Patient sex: F
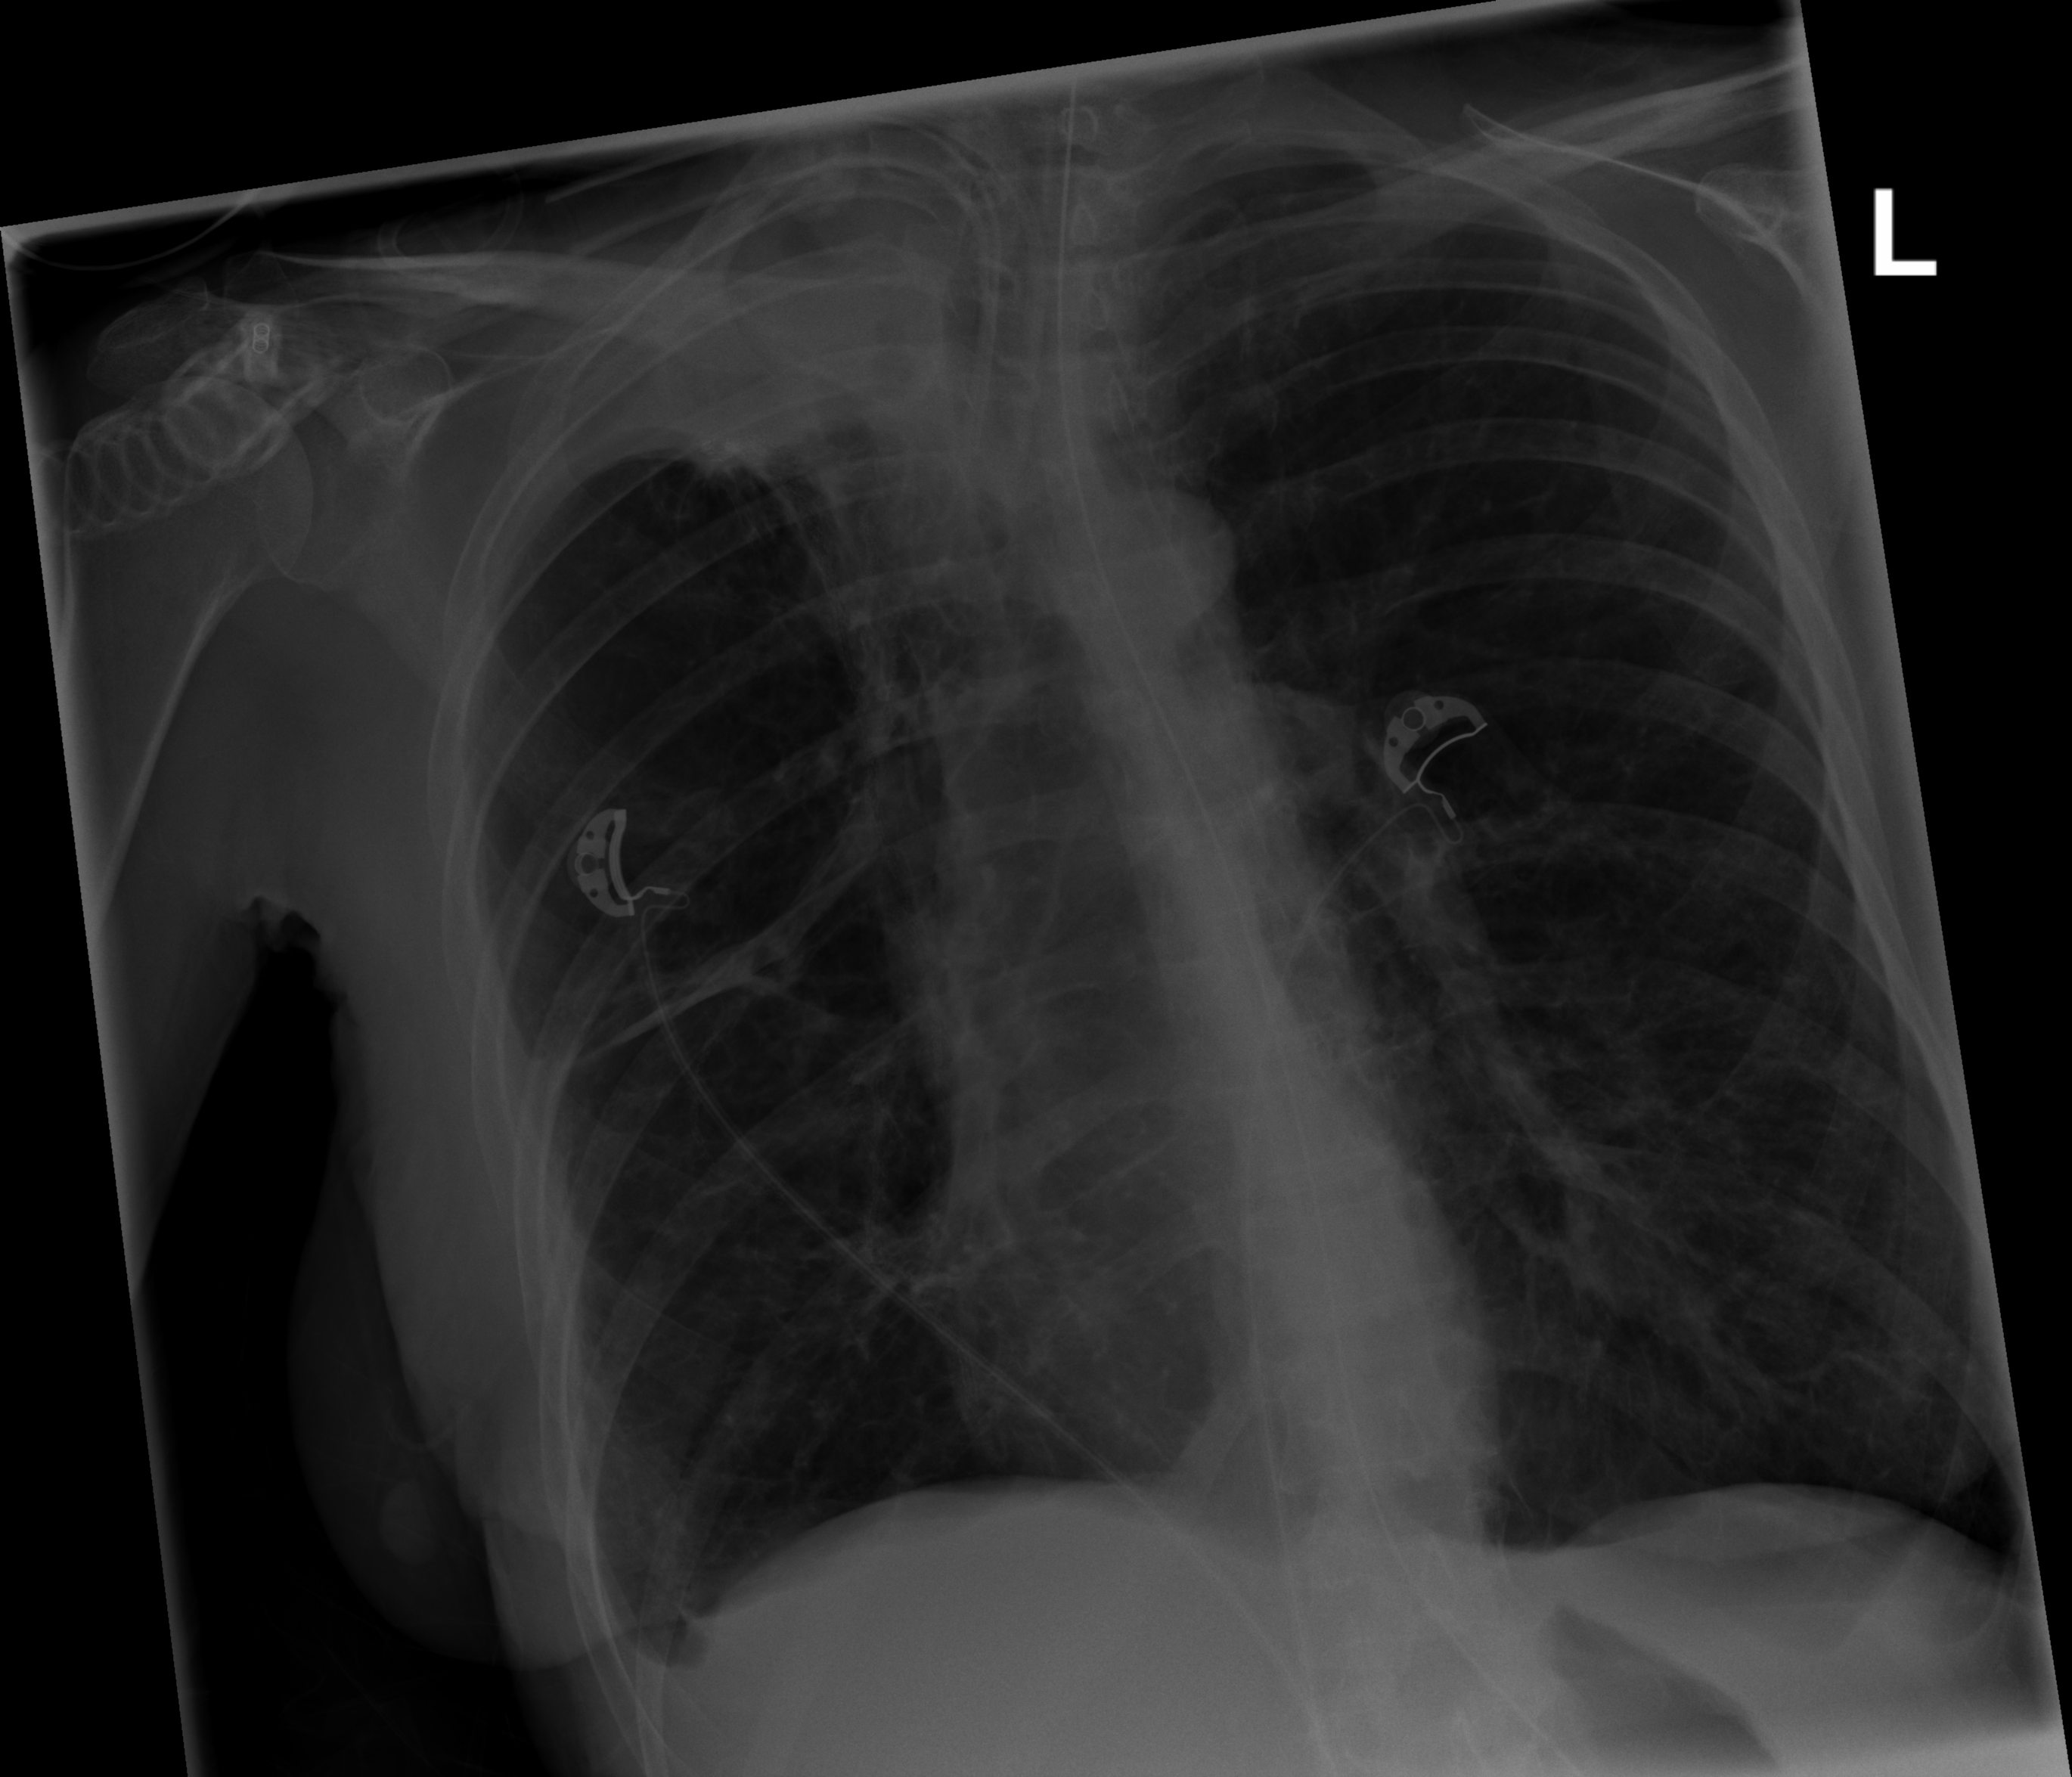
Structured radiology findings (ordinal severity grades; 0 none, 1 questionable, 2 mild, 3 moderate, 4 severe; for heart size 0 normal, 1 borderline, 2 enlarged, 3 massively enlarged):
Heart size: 0
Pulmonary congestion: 0
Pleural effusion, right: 2
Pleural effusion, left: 0
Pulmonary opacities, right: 0
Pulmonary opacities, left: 0
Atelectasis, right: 2
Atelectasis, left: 0